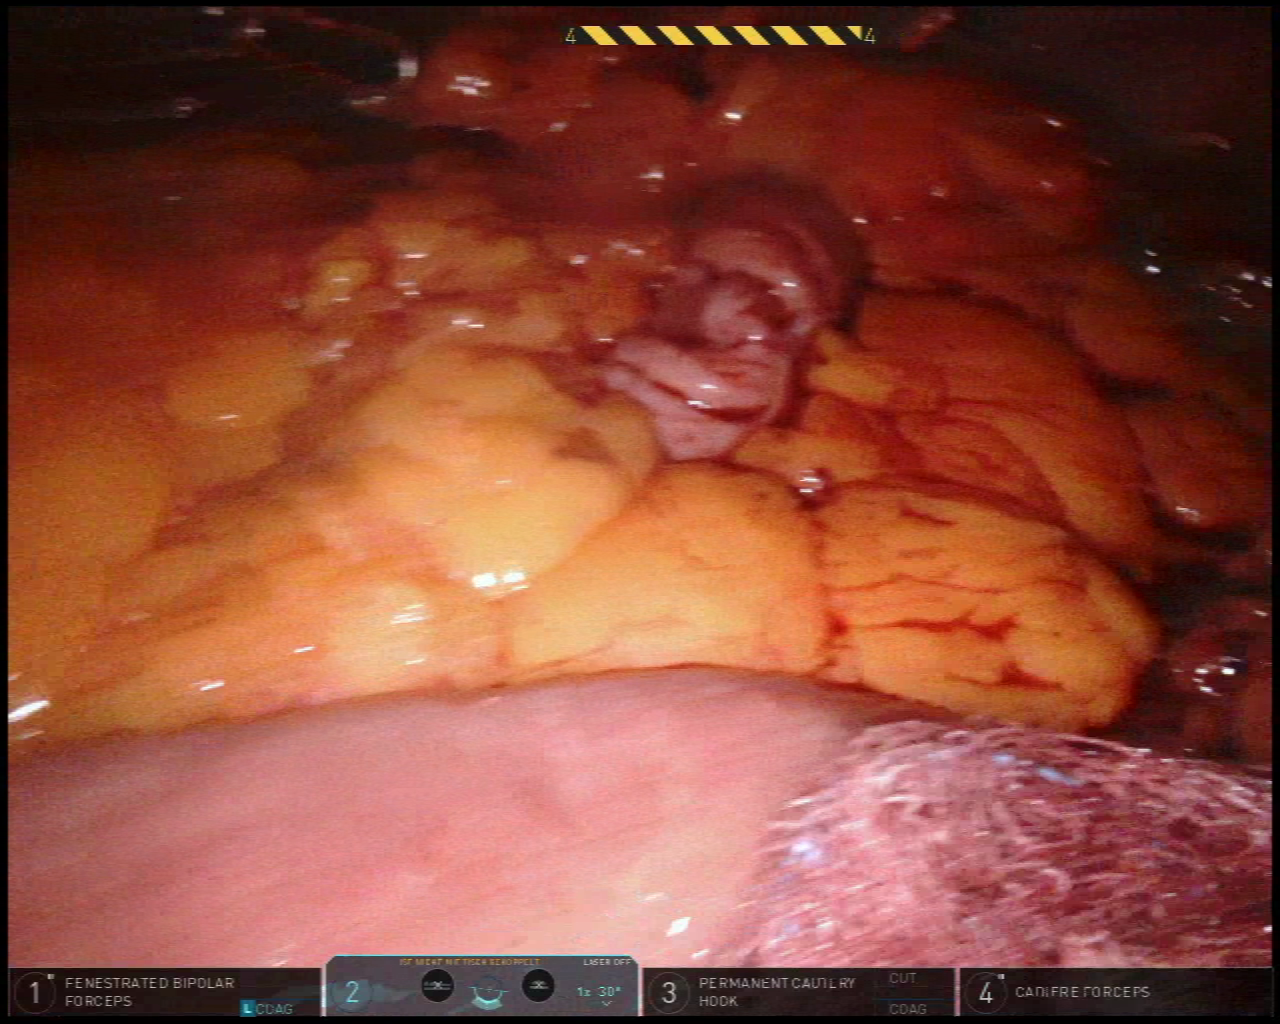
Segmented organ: small_intestine
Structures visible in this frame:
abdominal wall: no
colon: yes
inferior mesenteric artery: no
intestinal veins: no
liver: no
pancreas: no
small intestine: yes
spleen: no
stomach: no
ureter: no
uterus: no
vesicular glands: no